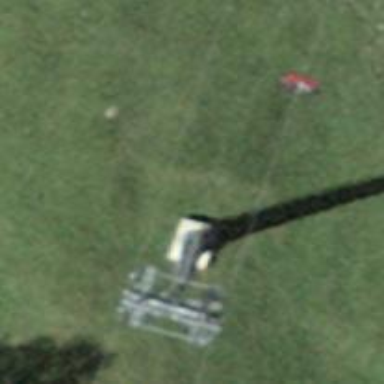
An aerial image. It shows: Pylon for aerialway.